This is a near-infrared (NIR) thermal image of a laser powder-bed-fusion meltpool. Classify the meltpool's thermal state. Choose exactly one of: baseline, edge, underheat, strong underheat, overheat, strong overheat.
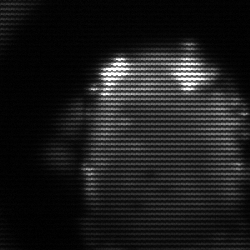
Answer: baseline